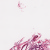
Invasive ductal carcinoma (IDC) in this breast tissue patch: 1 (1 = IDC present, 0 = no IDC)